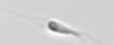
Label: flagellate_morphotype3